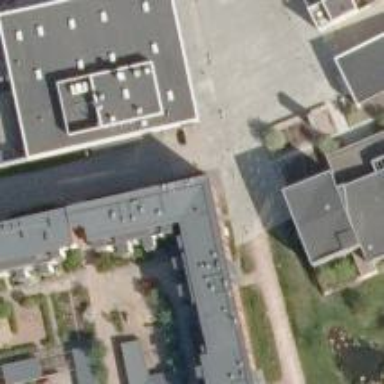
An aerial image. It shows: Veterinary facility.